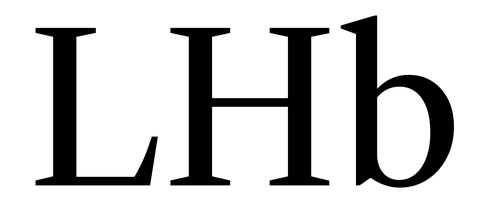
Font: LibreCaslonText_Regular